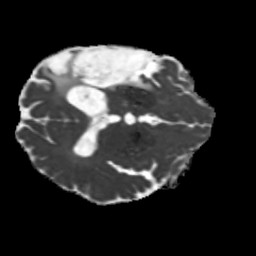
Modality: MD
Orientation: axial
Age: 47
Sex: male
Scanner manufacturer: siemens
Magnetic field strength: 3 T
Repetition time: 5.25 s
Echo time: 0.08 s